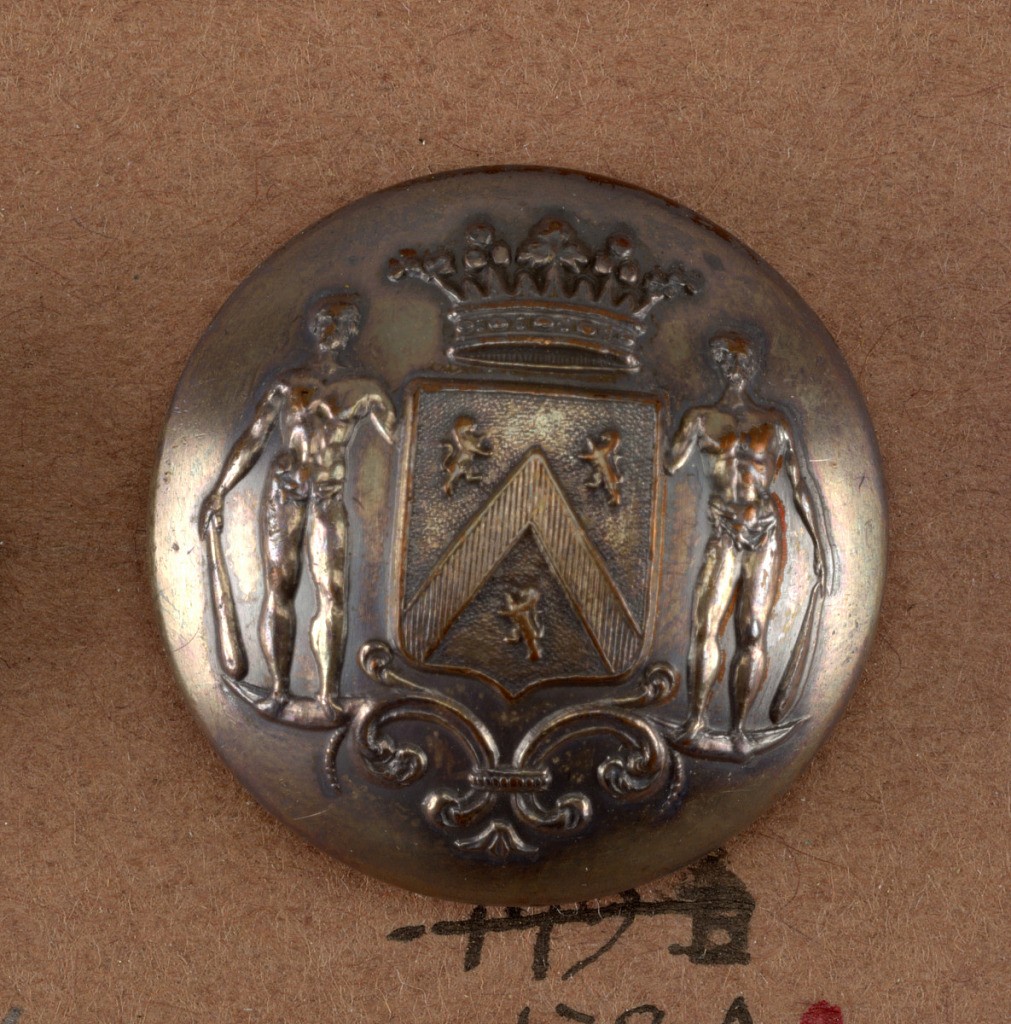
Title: Button
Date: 19th century
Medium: Copper, silver plated, brass
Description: Circular, convex button showing ornament of shield with heraldic devices, men supporters, leaf ornament below and crown above. Brass backs and shanks. On reverse: "Moos Paris".

Component -a is on card i80
Component -b is on card C
Component -c is on card E